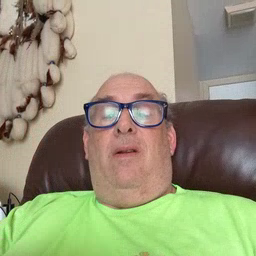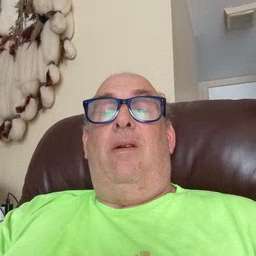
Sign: sun